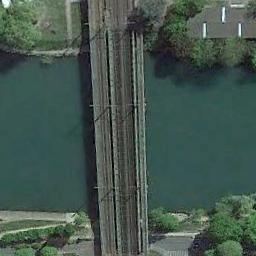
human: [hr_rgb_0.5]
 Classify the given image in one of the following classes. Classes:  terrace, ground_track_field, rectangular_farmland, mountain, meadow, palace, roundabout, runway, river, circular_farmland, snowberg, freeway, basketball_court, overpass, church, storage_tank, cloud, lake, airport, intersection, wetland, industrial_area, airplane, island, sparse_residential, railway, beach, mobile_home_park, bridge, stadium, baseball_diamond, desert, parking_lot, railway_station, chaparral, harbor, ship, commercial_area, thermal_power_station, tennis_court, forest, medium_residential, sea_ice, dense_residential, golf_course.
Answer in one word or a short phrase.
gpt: bridge